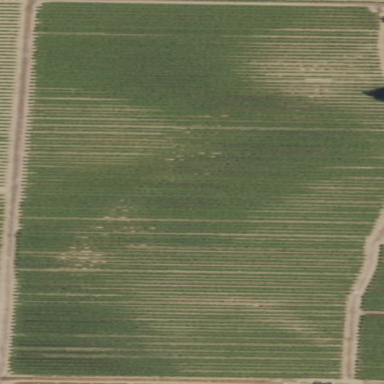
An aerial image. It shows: Beautiful vineyard in the countryside.